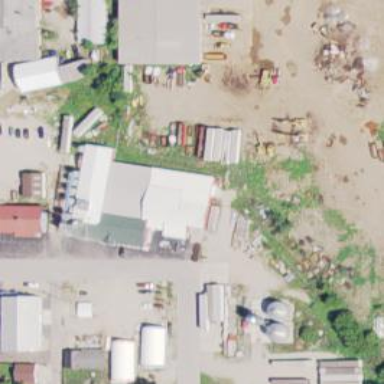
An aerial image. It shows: Building that serves as garden center.